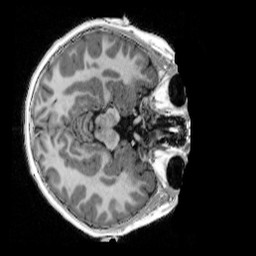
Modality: UNIT1_denoised
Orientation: axial
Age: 9
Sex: female
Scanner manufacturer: siemens
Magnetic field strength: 3 T
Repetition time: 4 s
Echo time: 0.00303 s